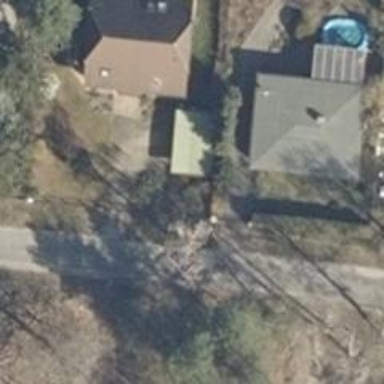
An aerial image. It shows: Driveway.